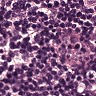
Metastatic tissue present: no